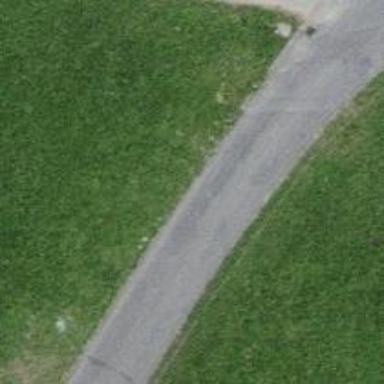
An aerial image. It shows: Paved track with grade1 quality.